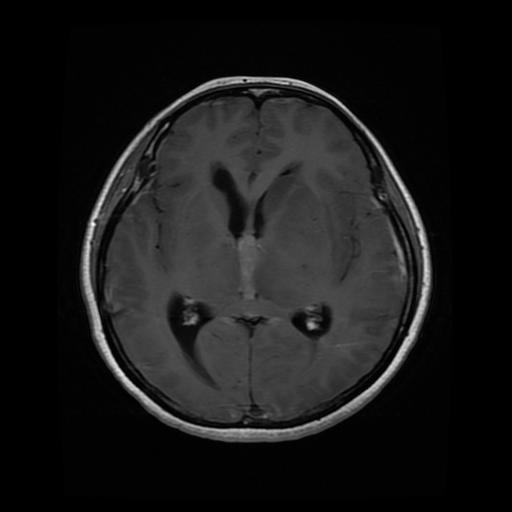
Label: glioma